【题型】选择题　【知识点】解析几何　【难度】medium
已知点 $P(x,y)$ 在直线 $x-2y+8=0$ 上，则 $\sqrt{x^2+y^2-4x+4}+\sqrt{x^2+y^2+4x+4}$ 的最小值为（\quad）

A. 4 \quad B. 6 \quad C. 8 \quad D. 10
【解答】
【答案】C

【分析】利用两点距离公式将问题转化为点 $P(x,y)$ 到点 $A(2,0), B(-2,0)$ 的距离之和的最小值，再利用将军饮马问题的解决方法，数形结合即可得解.

【详解】因为 $\sqrt{x^2+y^2-4x+4}+\sqrt{x^2+y^2+4x+4} = \sqrt{(x-2)^2+y^2}+\sqrt{(x+2)^2+y^2}$ ，

设 $A(2,0)$，$B(-2,0)$，

则 $\sqrt{x^2+y^2-4x+4}+\sqrt{x^2+y^2+4x+4}$ 表示点 $P(x,y)$ 到点 $A(2,0), B(-2,0)$ 的距离之和，

设点 $A(2,0)$ 关于直线 $x-2y+8=0$ 的对称点为 $A'(m,n)$，又直线斜率为 $\frac{1}{2}$，

则 $\begin{cases} \frac{m+2}{2} - 2 \times \frac{n}{2} + 8 = 0 \\ \frac{n}{m-2} \times \frac{1}{2} = -1 \end{cases}$ ，解得 $\begin{cases} m = -2 \\ n = 8 \end{cases}$ ，则 $A'(-2,8)$，

因为点 $P(x,y)$ 在直线 $x-2y+8=0$ 上，

所以 $|PA|+|PB| = |PA'|+|PB| \geq |A'B| = \sqrt{(-2+2)^2+(8-0)^2} = 8$ ，

当 $P$ 为 $A'B$ 与直线 $x-2y+8=0$ 的交点时，等号成立，

所以 $\sqrt{x^2+y^2-4x+4}+\sqrt{x^2+y^2+4x+4}$ 的最小值为 8.

故选：C.
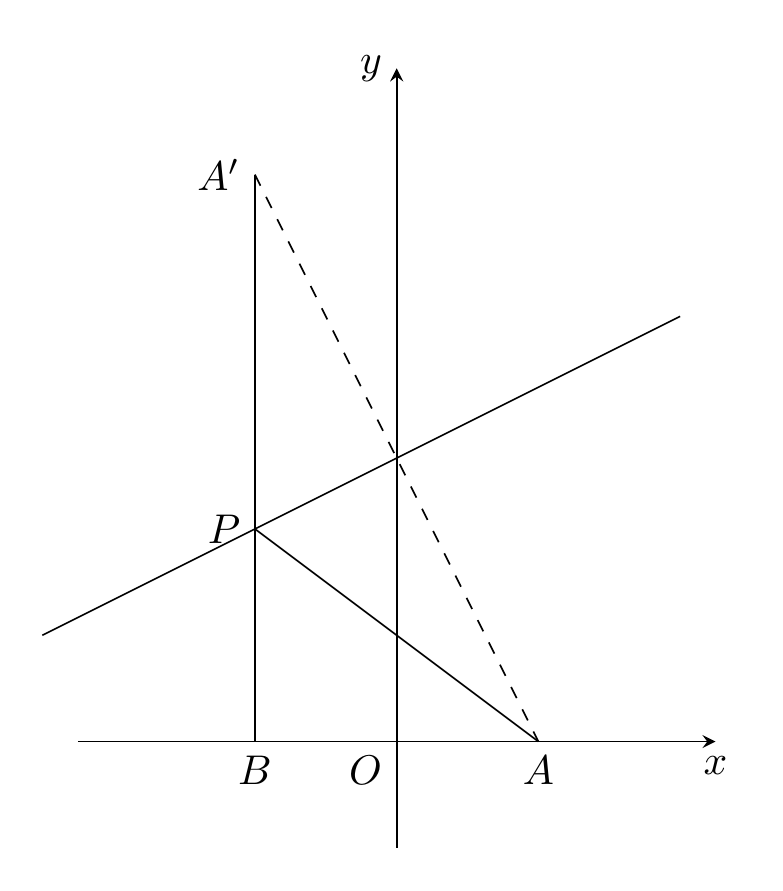